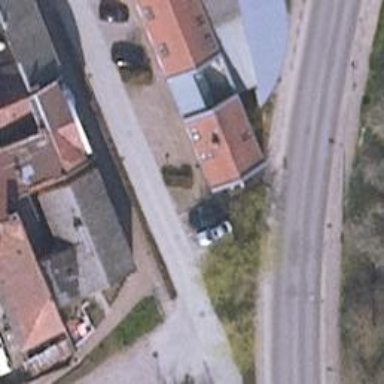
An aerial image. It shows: Residential road.